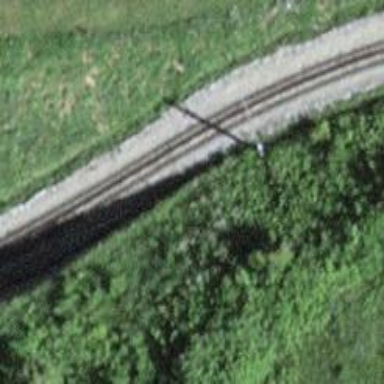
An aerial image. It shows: Narrow-gauge railway track with one electrified contact line.